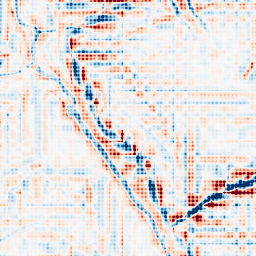
Category: wavelet
Decomposition family: wavelet_dwt
Decomposition parameters: wavelet: db2
level: 4
Upsampling method: sinc_blackman
Upsampling parameters: scale: 8
kernel_size: 8
Upsampling scale: 8